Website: walmart
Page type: payment
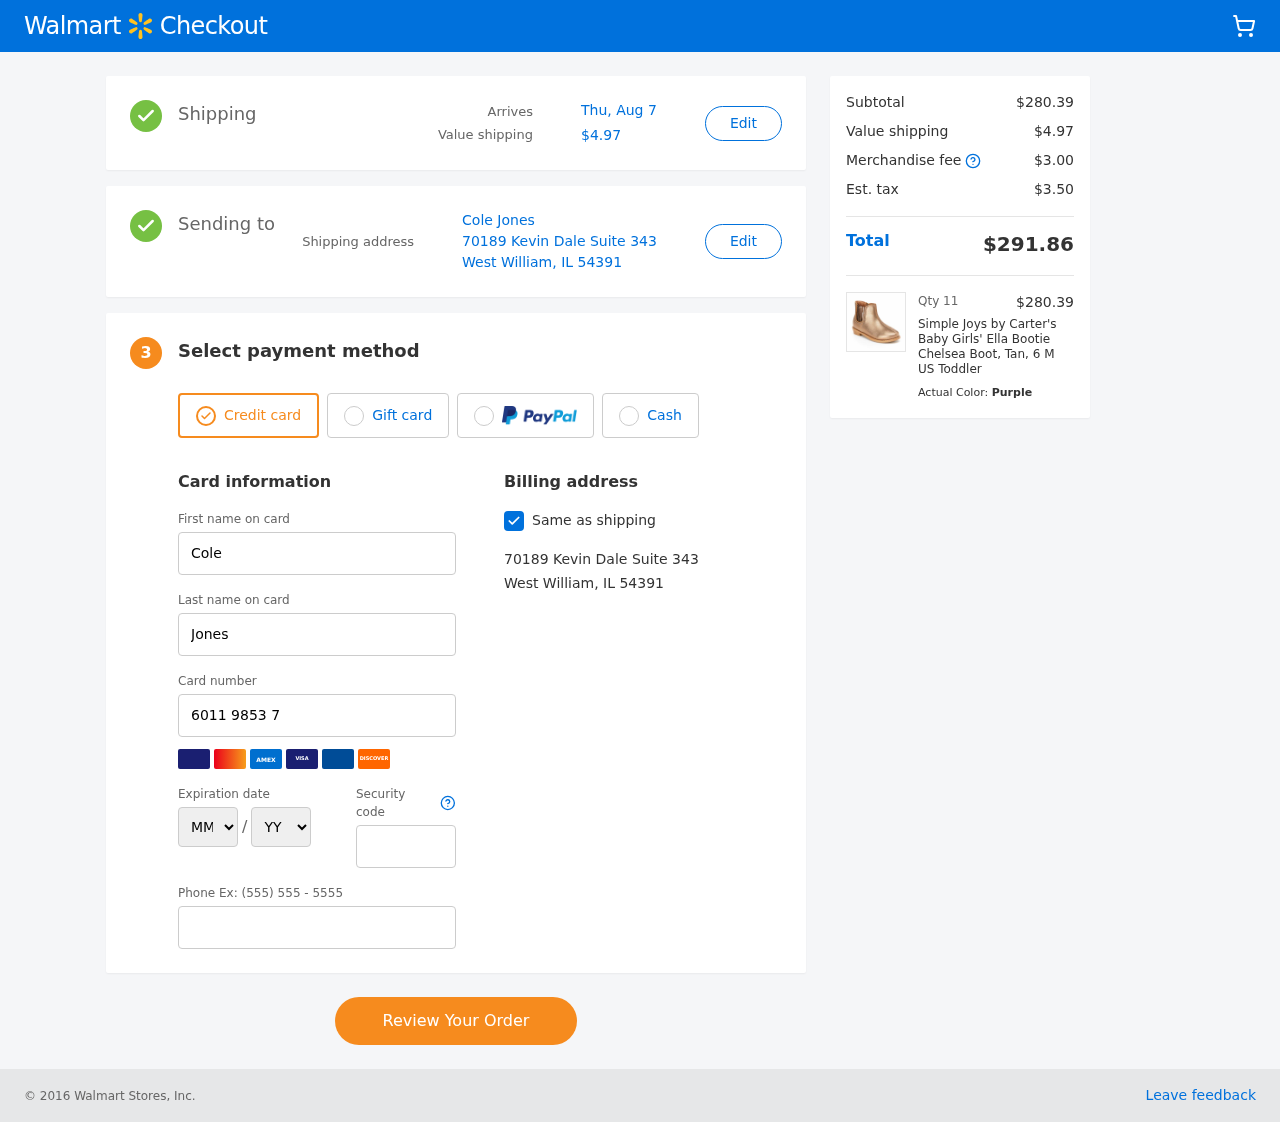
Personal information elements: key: PII_CARD_EXPIRY_MONTH
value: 11
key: PII_CARD_EXPIRY_YEAR
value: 28
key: PII_CITY_STATE_ZIP
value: West William, IL 54391
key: PII_FULLNAME
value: Cole Jones
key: PII_STREET
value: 70189 Kevin Dale Suite 343
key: PII_FIRSTNAME
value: Cole
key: PII_LASTNAME
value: Jones
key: PII_CARD_NUMBER
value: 6011 9853 7239 3435
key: PII_CARD_CVV
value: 470
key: PII_PHONE
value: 5189030208
Product elements: key: PRODUCT1_NAME
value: Simple Joys by Carter's Baby Girls' Ella Bootie Chelsea Boot, Tan, 6 M US Toddler
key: PRODUCT1_PRICE
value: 25.49
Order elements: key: ORDER_DELIVERY_DATE
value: Thu, Aug 7
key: ORDER_SHIPPING_COST
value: $4.97
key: ORDER_SUBTOTAL
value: $280.39
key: ORDER_MERCHANDISE_FEE
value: $3.00
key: ORDER_TAX
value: $3.50
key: ORDER_TOTAL
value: $291.86
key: ORDER_NUM_ITEMS
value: Qty 11